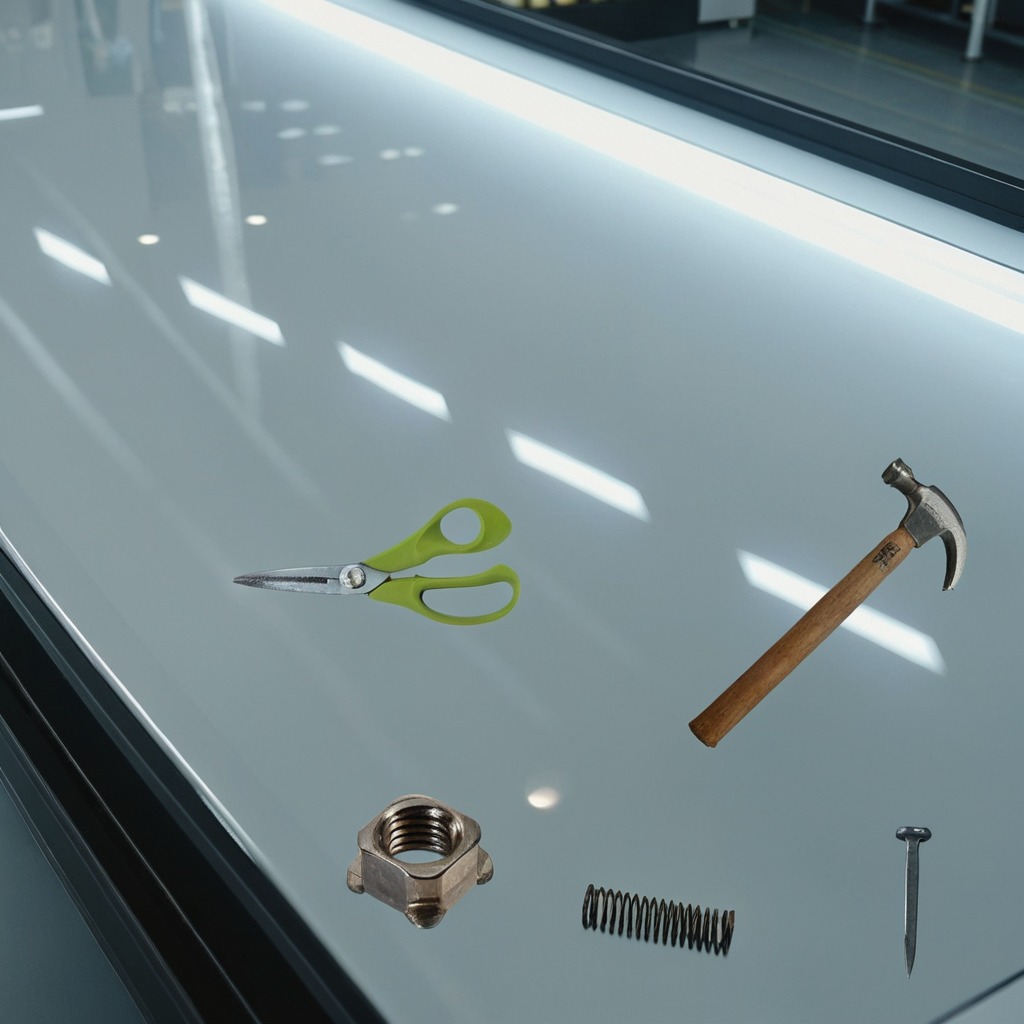
A hammer, an iron nail, a coiled metal spring, a metal nut, and a pair of scissors are lying on a high-gloss table in a ship maintenance bay industrial lighting.